Question: let's say we have a controller A and it has two strong properties B and C.
B and C have one common type of property D.Releationship is as follows:

If I remove the bond betwwen A and C by setting the property C in A to nil, would C be released or it keeps existing until the bond between A and B or B and D is removed?
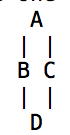
Answer: C will be removed, assuming D has no strong reference to C. Since there are no remaining strong references, it is deallocated.
Your diagram represents these relationships as two-way bonds, but remember that a property is only a one-way relationship; just because C has a D pointer doesn't mean D knows anything about C.